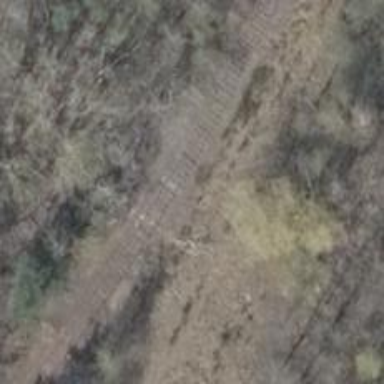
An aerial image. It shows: Rail spur service.